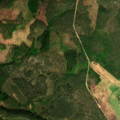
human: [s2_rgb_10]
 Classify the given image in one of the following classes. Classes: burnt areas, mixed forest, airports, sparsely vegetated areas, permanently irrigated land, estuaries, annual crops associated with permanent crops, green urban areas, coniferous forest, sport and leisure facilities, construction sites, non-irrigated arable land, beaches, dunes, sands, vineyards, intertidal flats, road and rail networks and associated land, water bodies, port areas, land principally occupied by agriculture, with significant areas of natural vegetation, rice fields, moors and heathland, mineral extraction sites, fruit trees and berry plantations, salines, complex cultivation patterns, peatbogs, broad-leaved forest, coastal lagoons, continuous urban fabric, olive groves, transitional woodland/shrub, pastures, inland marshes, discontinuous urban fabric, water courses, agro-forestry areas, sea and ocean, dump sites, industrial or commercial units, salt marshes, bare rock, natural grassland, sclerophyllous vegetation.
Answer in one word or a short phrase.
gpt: non-irrigated arable land, coniferous forest, transitional woodland/shrub